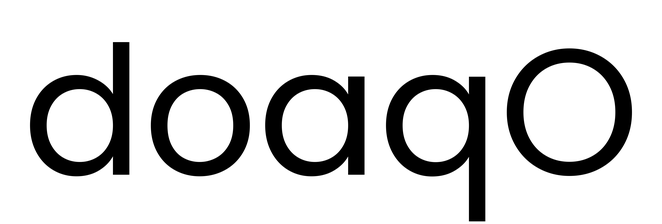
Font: Poppins-Regular